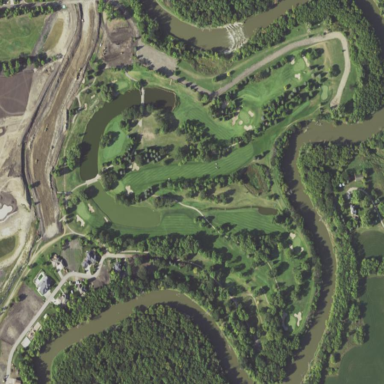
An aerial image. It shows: Golf course.